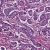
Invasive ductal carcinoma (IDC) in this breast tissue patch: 1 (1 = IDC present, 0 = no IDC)